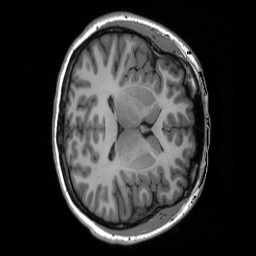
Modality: T1w
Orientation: axial
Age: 23